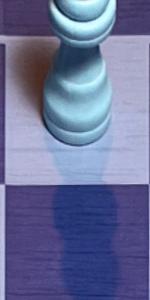
Label: Empty